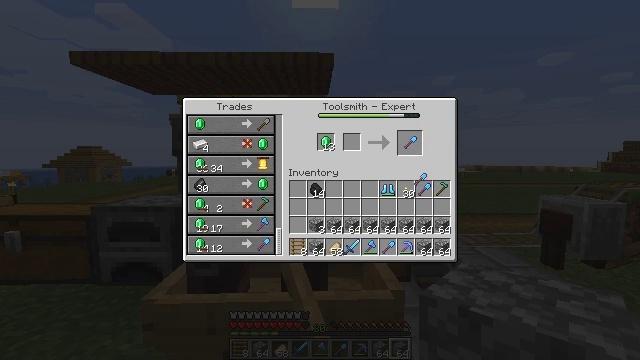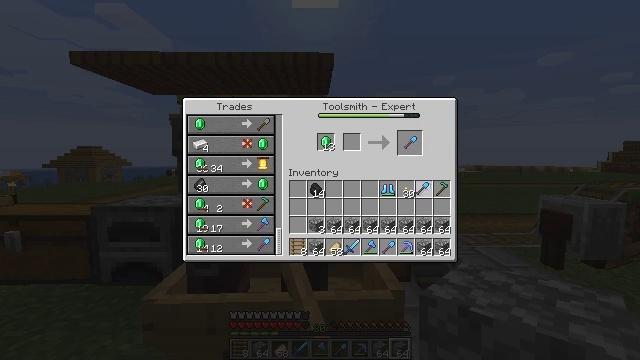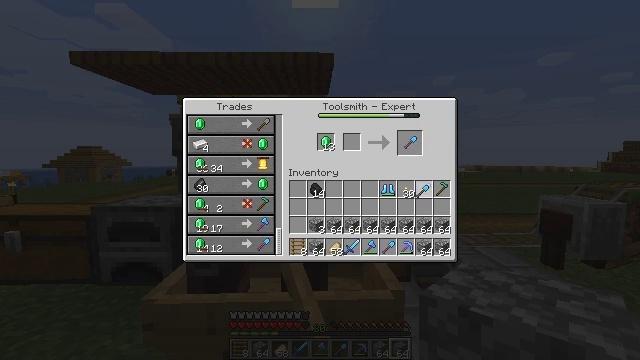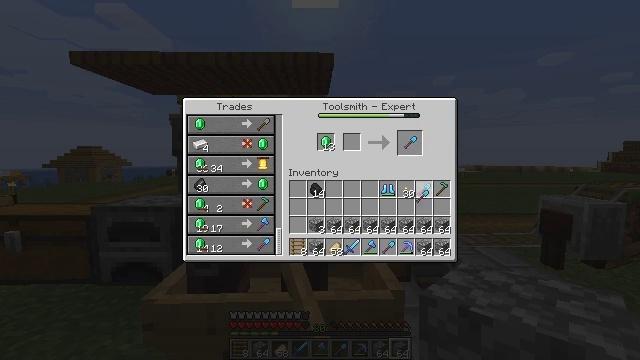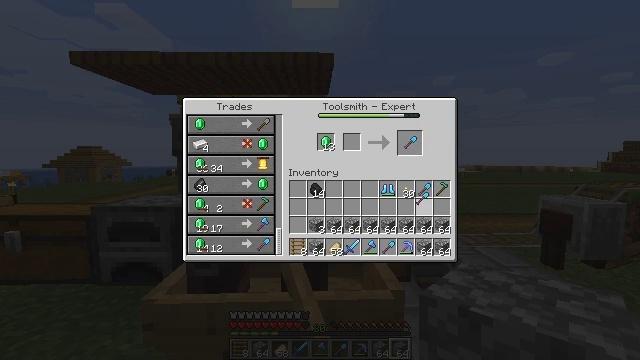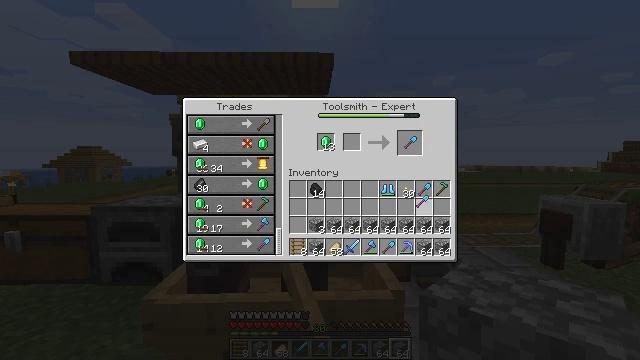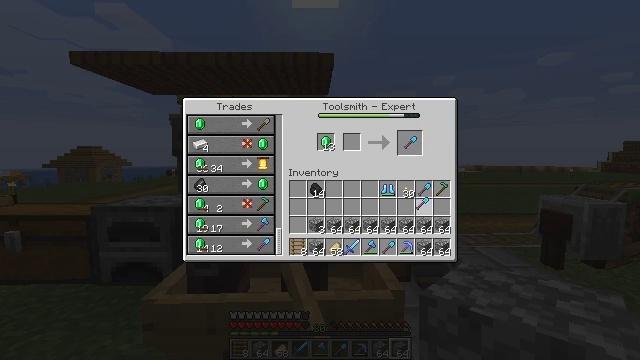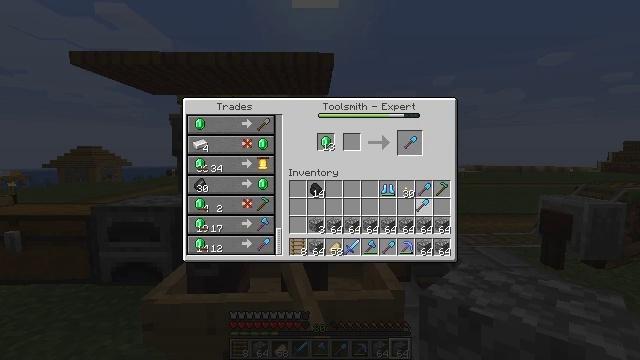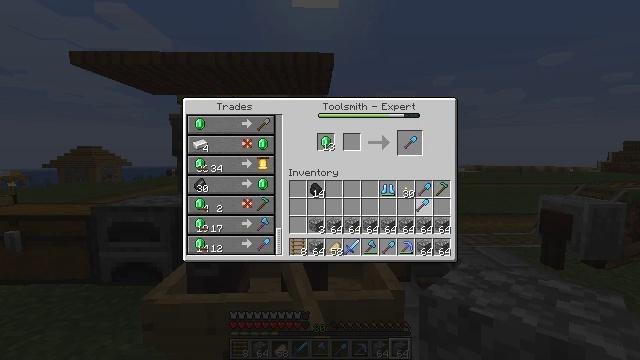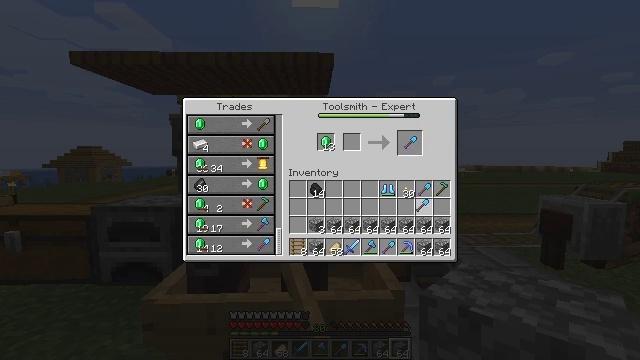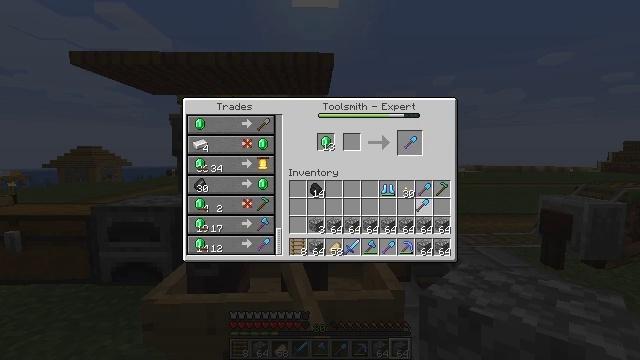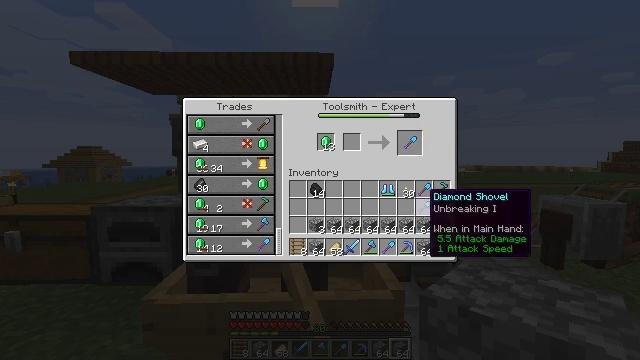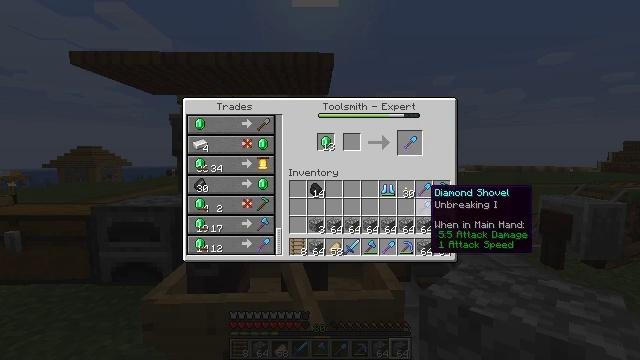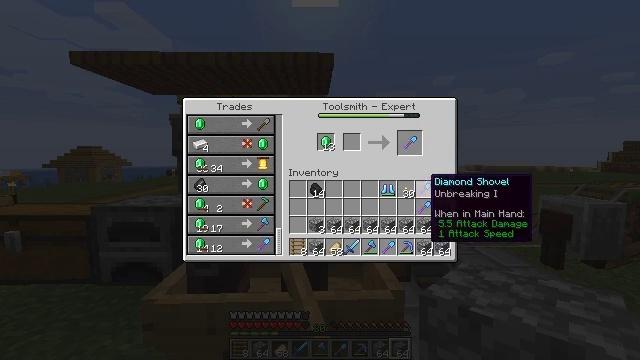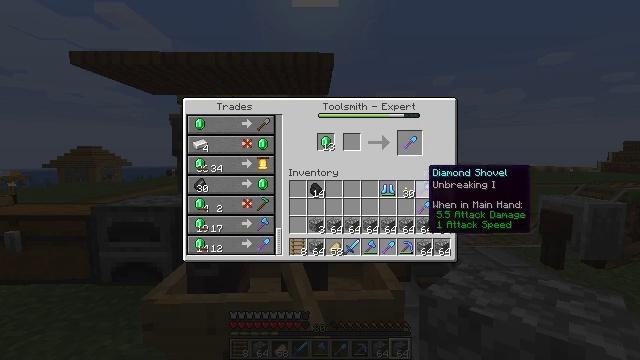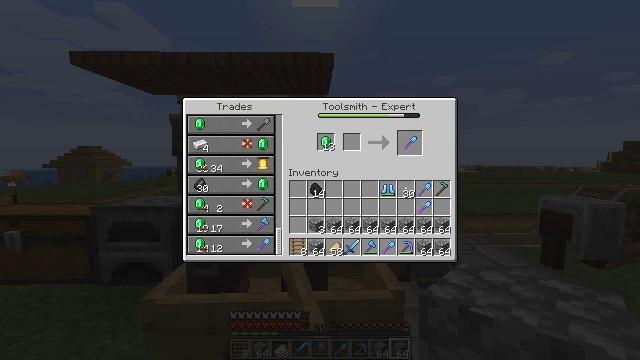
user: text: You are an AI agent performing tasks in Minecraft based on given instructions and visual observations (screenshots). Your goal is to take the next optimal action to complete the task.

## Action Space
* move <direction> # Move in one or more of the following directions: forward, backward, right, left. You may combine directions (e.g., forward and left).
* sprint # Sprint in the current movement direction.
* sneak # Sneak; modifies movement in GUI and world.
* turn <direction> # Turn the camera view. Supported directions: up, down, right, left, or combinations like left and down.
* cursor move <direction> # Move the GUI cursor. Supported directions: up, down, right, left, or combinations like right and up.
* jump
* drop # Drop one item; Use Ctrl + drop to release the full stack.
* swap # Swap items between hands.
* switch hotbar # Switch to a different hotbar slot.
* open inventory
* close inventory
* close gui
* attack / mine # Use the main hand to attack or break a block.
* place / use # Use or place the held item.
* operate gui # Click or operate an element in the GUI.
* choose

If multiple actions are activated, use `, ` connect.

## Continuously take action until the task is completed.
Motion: motion action
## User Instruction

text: Craft a diamond shovel with materials at the crafting table.
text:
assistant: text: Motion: cursor move down
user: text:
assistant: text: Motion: no_op
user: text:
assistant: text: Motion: no_op
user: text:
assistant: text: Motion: no_op
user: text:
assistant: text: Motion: no_op
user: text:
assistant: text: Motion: no_op
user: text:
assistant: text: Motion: no_op
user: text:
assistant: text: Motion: operate gui
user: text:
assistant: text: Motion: operate gui
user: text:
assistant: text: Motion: operate gui
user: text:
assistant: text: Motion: no_op
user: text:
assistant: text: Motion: no_op
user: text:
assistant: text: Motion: cursor move up
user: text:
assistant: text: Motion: cursor move up
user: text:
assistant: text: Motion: cursor move up
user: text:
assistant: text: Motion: cursor move up
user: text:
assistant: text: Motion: cursor move up
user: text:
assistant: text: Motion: no_op
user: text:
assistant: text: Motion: no_op
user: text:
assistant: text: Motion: no_op
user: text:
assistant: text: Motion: no_op
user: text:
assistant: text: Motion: no_op
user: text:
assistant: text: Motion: operate gui
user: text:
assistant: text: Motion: operate gui
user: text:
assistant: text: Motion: no_op
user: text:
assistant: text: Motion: cursor move down
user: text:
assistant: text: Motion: cursor move right and down
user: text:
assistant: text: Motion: no_op